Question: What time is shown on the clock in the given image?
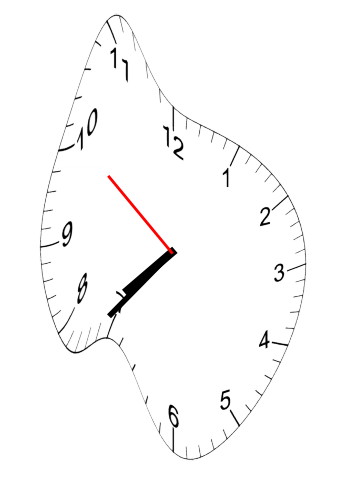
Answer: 07:36:51